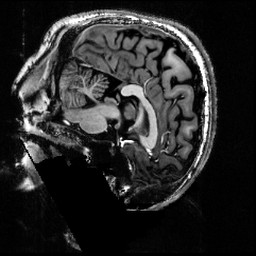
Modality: T1w
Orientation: sagittal
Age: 23
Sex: male